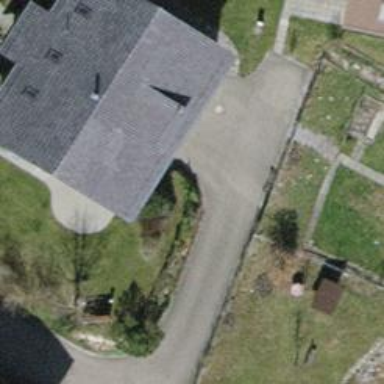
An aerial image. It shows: Detached building.